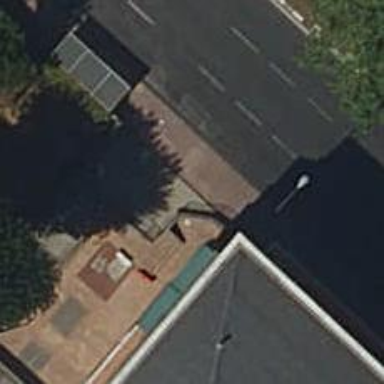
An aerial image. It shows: Bus stop with platform for public transport.